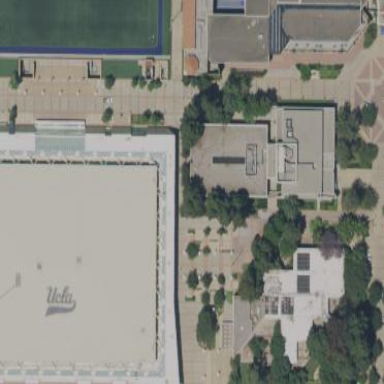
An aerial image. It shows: Sports center building with basketball facilities.